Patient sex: M
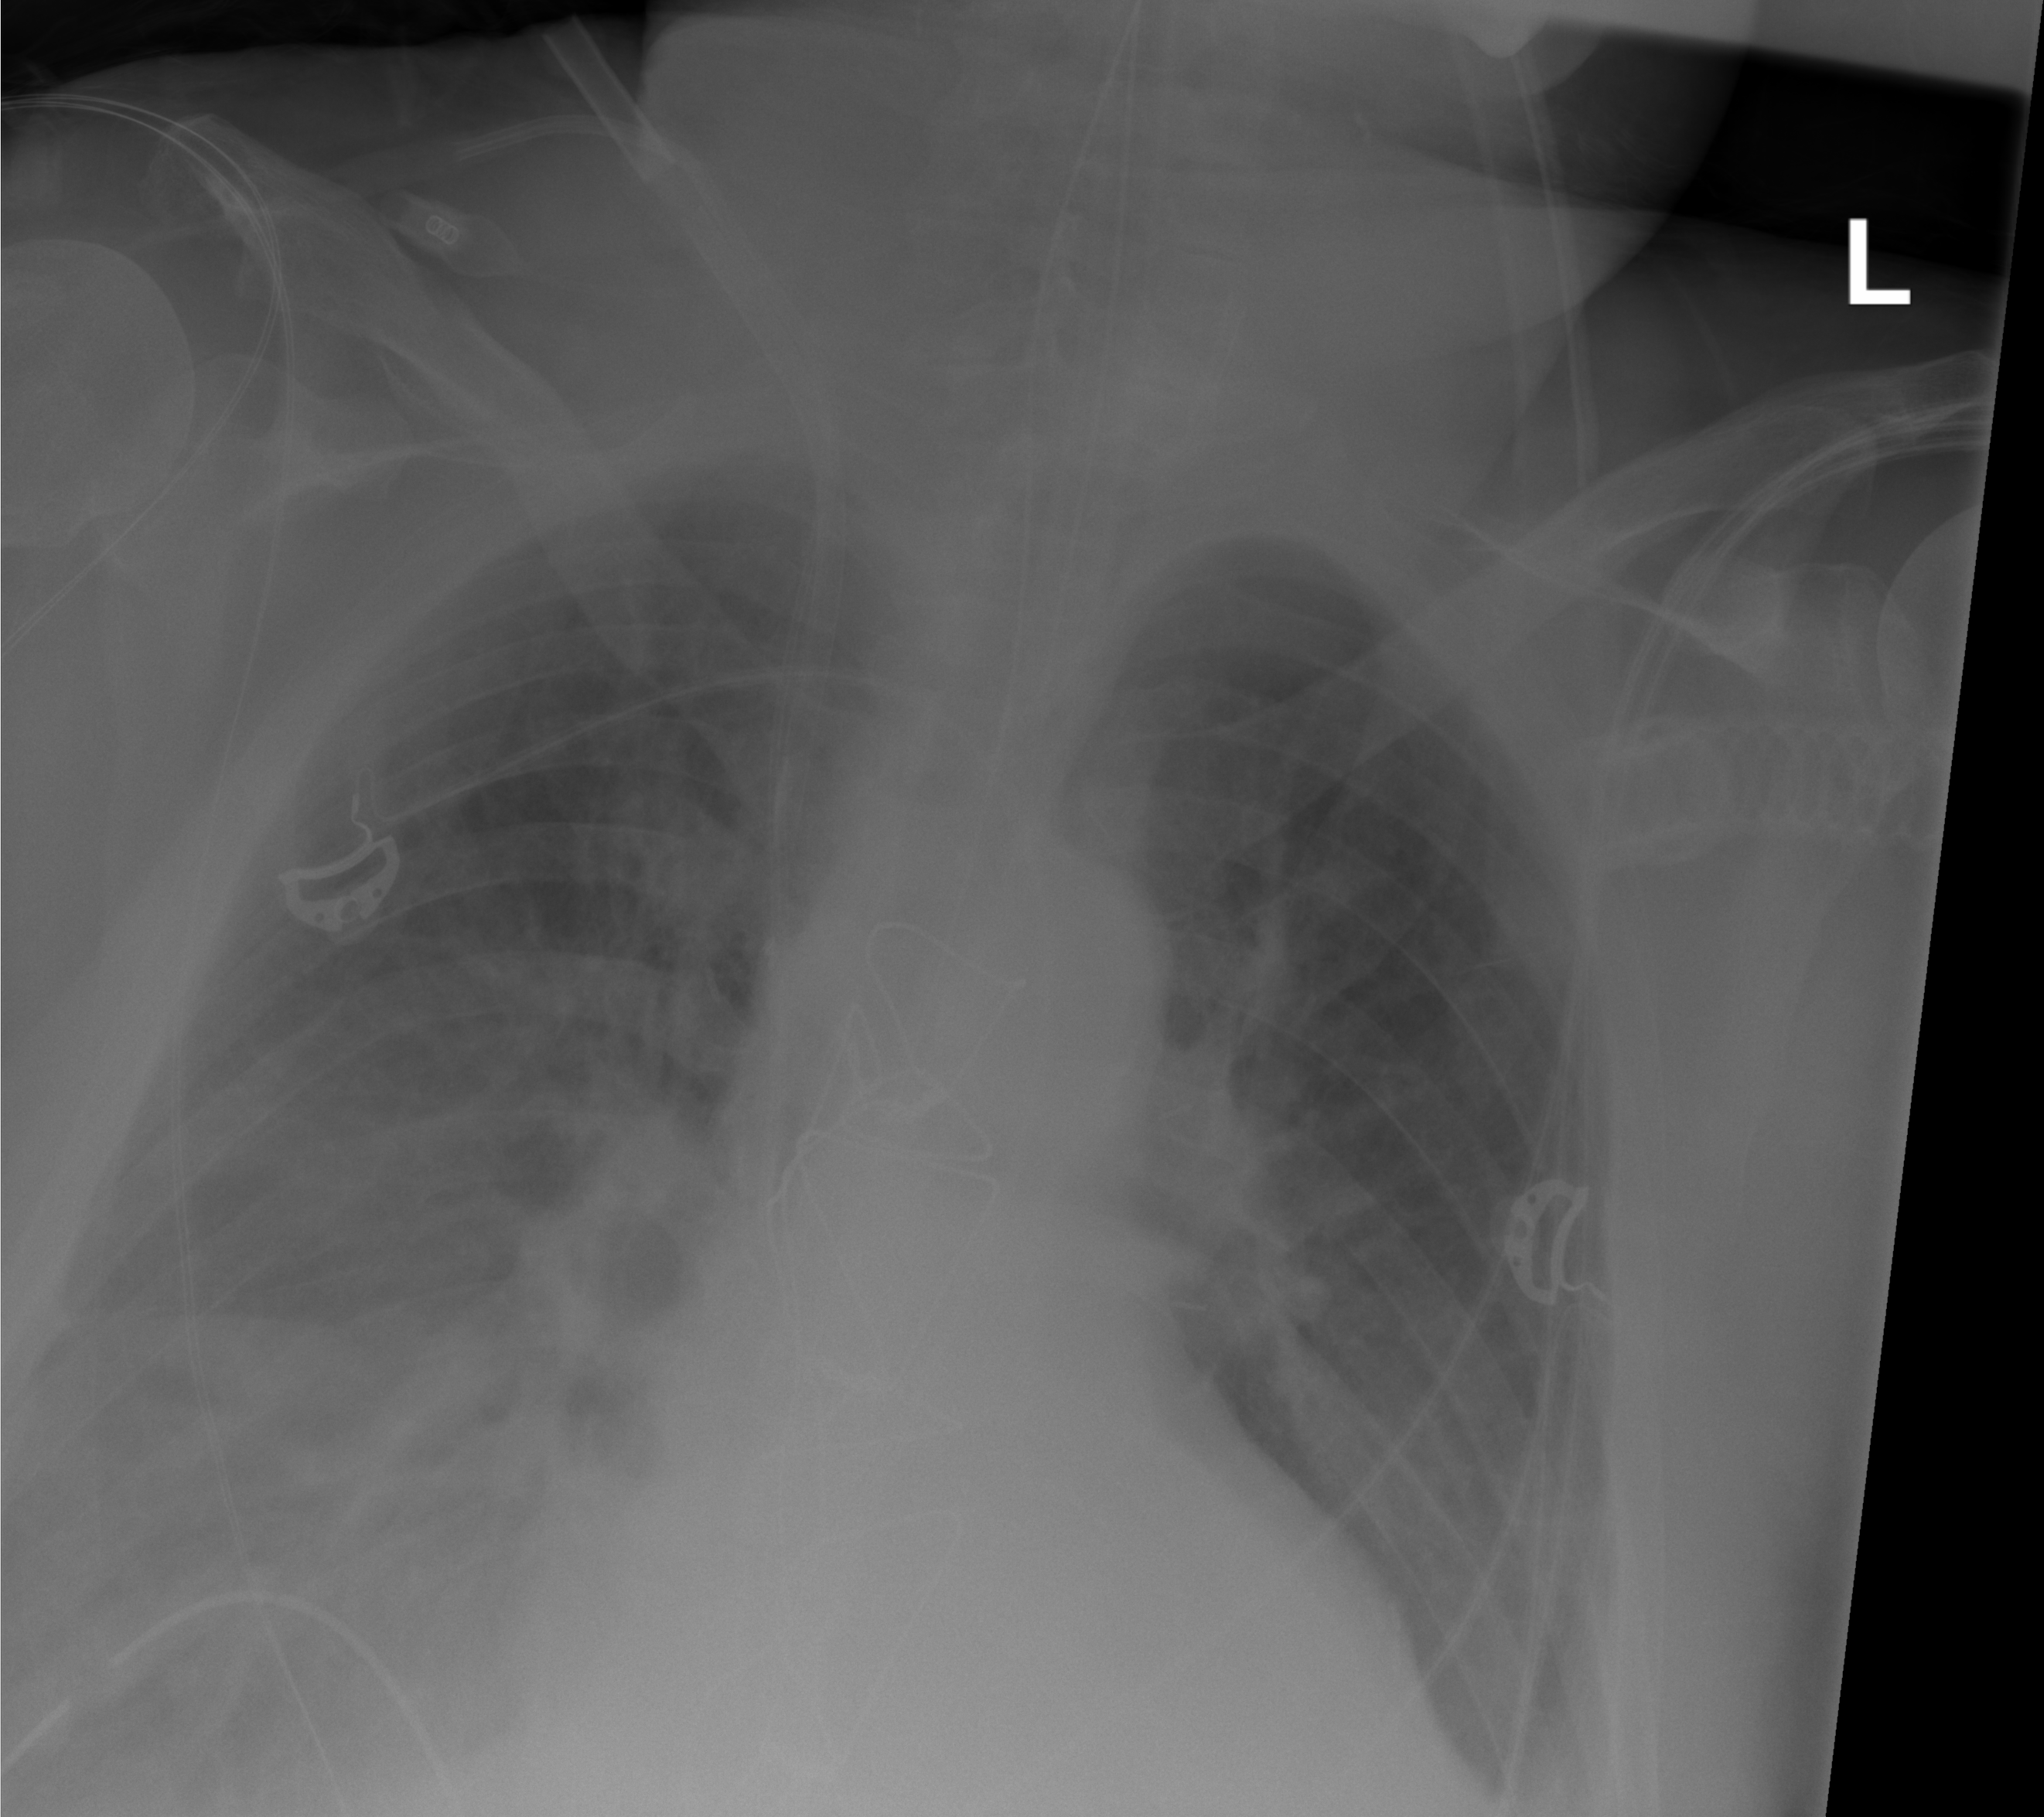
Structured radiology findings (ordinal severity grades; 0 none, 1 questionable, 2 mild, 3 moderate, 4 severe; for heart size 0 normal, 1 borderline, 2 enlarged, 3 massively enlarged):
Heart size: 1
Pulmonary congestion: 2
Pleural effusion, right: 2
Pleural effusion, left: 1
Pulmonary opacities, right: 2
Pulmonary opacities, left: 0
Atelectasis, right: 3
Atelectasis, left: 0